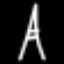
Label: The Eiffel Tower